Question: How can I hide null members in watch screen? I don't need that.
Below is an screenshot:

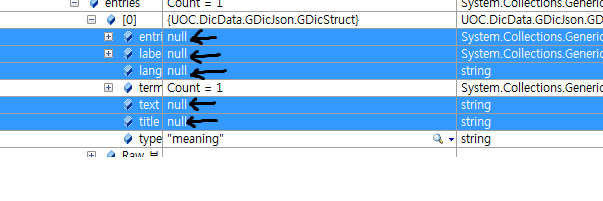
Answer: It doesn't work that way. The inspector is there for you to see . The visibility of the members never has anything to do with the of the member, null or otherwise. Conceivably you might be able to write a plugin that replaces the inspector in its entirety, to do what you want, but that would be a lot of work.